Interaction volume radius: 5 \u00c5
Interaction volume height: 20 \u00c5
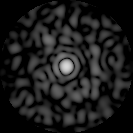
Disorder parameter: 0.874